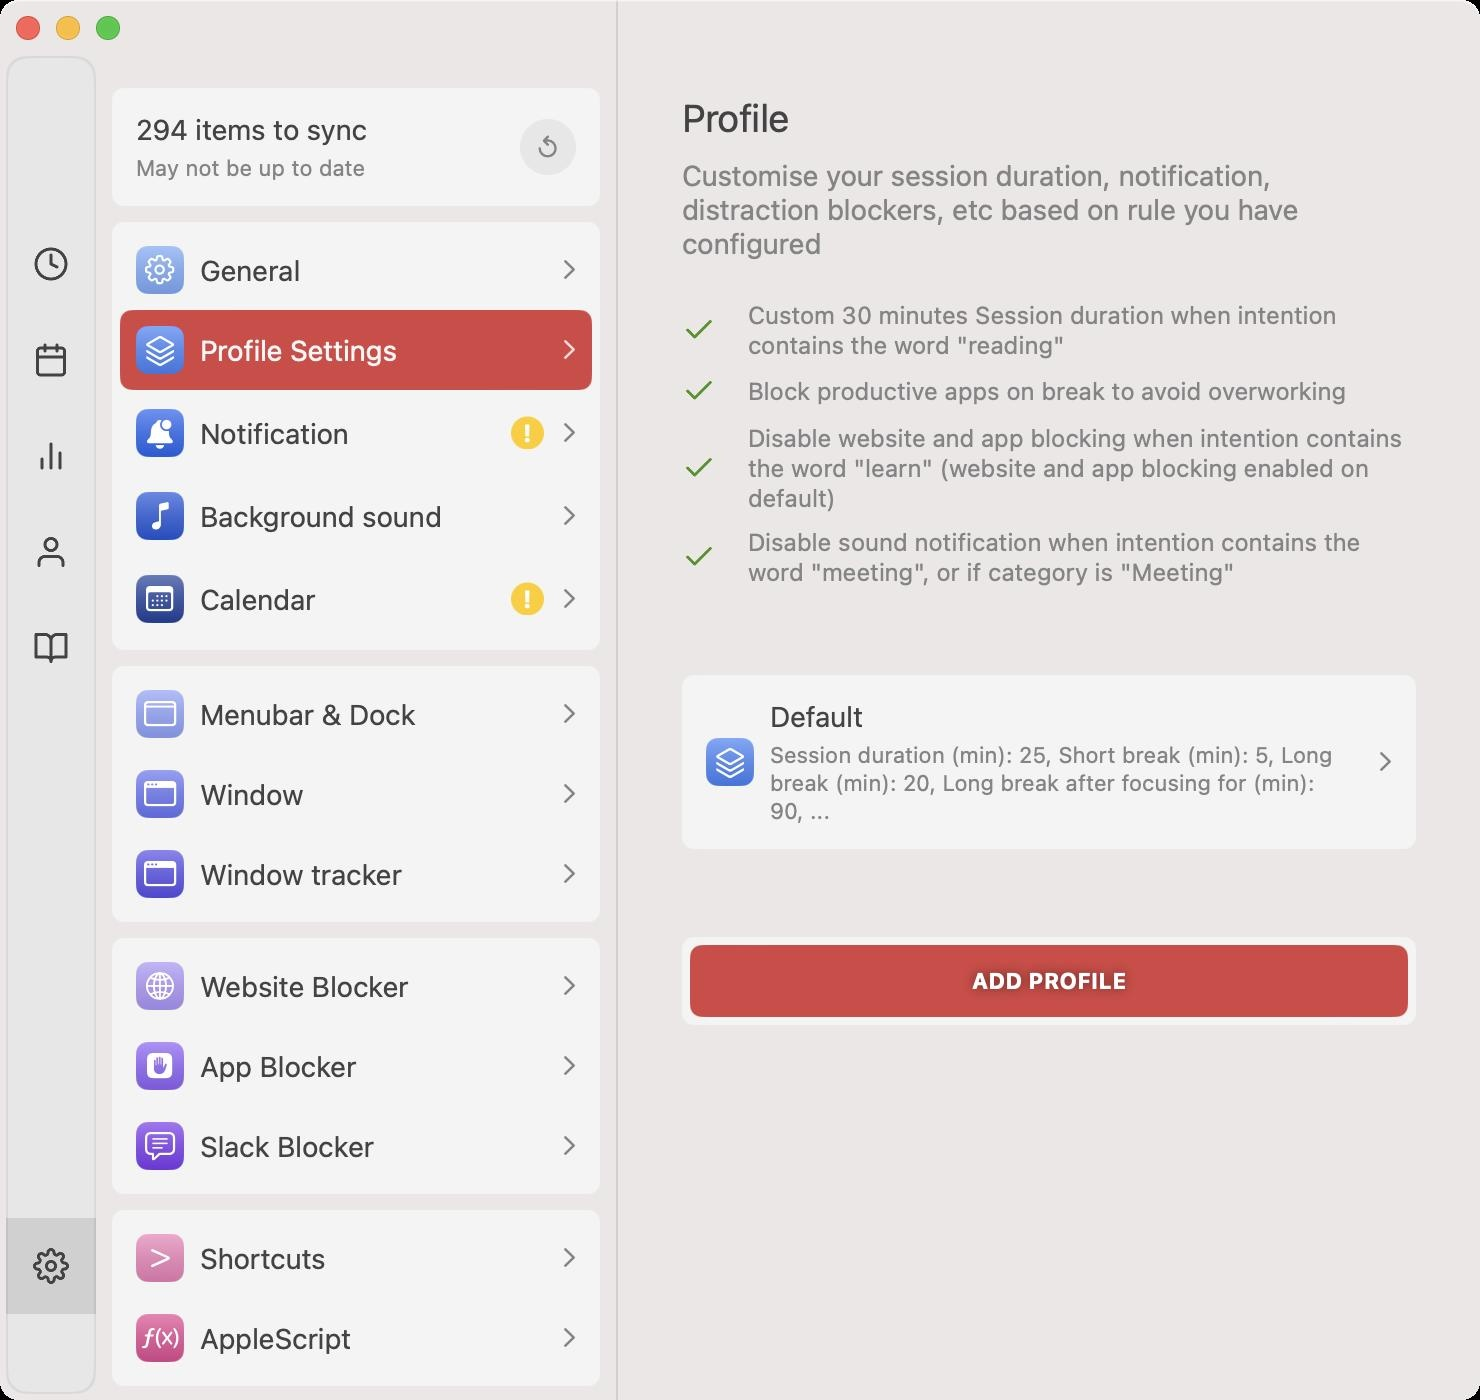
Accessibility tree:
{"name": "Session_Pomodoro_Focus_Timer", "role": "AXWindow", "description": null, "role_description": "standard window", "value": null, "position": "520.00;39.00", "size": "740;700", "children": [{"name": null, "role": "AXGroup", "description": null, "role_description": "group", "value": null, "position": "0.00;0.00", "size": "740;700", "children": [{"name": null, "role": "AXButton", "description": "Close", "role_description": "button", "value": null, "position": "392.00;-148.00", "size": "20;20", "children": []}, {"name": null, "role": "AXButton", "description": "clock", "role_description": "button", "value": null, "position": "3.00;108.00", "size": "45;48", "children": []}, {"name": null, "role": "AXButton", "description": "calendar", "role_description": "button", "value": null, "position": "3.00;156.00", "size": "45;48", "children": []}, {"name": null, "role": "AXButton", "description": "bar-chart-2", "role_description": "button", "value": null, "position": "3.00;204.00", "size": "45;48", "children": []}, {"name": null, "role": "AXButton", "description": "user", "role_description": "button", "value": null, "position": "3.00;252.00", "size": "45;48", "children": []}, {"name": null, "role": "AXButton", "description": "book-open", "role_description": "button", "value": null, "position": "3.00;300.00", "size": "45;48", "children": []}, {"name": null, "role": "AXButton", "description": "settings", "role_description": "button", "value": null, "position": "3.00;609.00", "size": "45;48", "children": []}, {"name": null, "role": "AXScrollArea", "description": null, "role_description": "scroll area", "value": null, "position": "48.00;0.00", "size": "260;700", "children": [{"name": null, "role": "AXStaticText", "description": null, "role_description": "text", "value": "294 items to sync", "position": "68.00;56.00", "size": "116;17", "children": []}, {"name": null, "role": "AXStaticText", "description": null, "role_description": "text", "value": "May not be up to date", "position": "68.00;77.00", "size": "115;14", "children": []}, {"name": null, "role": "AXButton", "description": "↺", "role_description": "button", "value": null, "position": "260.00;59.50", "size": "28;28", "children": []}, {"name": null, "role": "AXButton", "description": "General", "role_description": "button", "value": null, "position": "60.00;115.00", "size": "236;40", "children": []}, {"name": null, "role": "AXButton", "description": "Profile Settings", "role_description": "button", "value": null, "position": "60.00;155.00", "size": "236;40", "children": []}, {"name": null, "role": "AXButton", "description": "Notification, !", "role_description": "button", "value": null, "position": "60.00;195.00", "size": "236;43", "children": []}, {"name": null, "role": "AXButton", "description": "Background sound", "role_description": "button", "value": null, "position": "60.00;238.00", "size": "236;40", "children": []}, {"name": null, "role": "AXButton", "description": "Calendar, !", "role_description": "button", "value": null, "position": "60.00;278.00", "size": "236;43", "children": []}, {"name": null, "role": "AXButton", "description": "Menubar & Dock", "role_description": "button", "value": null, "position": "60.00;337.00", "size": "236;40", "children": []}, {"name": null, "role": "AXButton", "description": "Window", "role_description": "button", "value": null, "position": "60.00;377.00", "size": "236;40", "children": []}, {"name": null, "role": "AXButton", "description": "Window tracker", "role_description": "button", "value": null, "position": "60.00;417.00", "size": "236;40", "children": []}, {"name": null, "role": "AXButton", "description": "Website Blocker", "role_description": "button", "value": null, "position": "60.00;473.00", "size": "236;40", "children": []}, {"name": null, "role": "AXButton", "description": "App Blocker", "role_description": "button", "value": null, "position": "60.00;513.00", "size": "236;40", "children": []}, {"name": null, "role": "AXButton", "description": "Slack Blocker", "role_description": "button", "value": null, "position": "60.00;553.00", "size": "236;40", "children": []}, {"name": null, "role": "AXButton", "description": "Shortcuts", "role_description": "button", "value": null, "position": "60.00;609.00", "size": "236;40", "children": []}, {"name": null, "role": "AXButton", "description": "AppleScript", "role_description": "button", "value": null, "position": "60.00;649.00", "size": "236;40", "children": []}, {"name": null, "role": "AXButton", "description": "Display", "role_description": "button", "value": null, "position": "60.00;705.00", "size": "236;40", "children": []}, {"name": null, "role": "AXButton", "description": "Language", "role_description": "button", "value": null, "position": "60.00;745.00", "size": "236;40", "children": []}, {"name": null, "role": "AXButton", "description": "Keyboard Shortcut", "role_description": "button", "value": null, "position": "60.00;785.00", "size": "236;40", "children": []}, {"name": null, "role": "AXButton", "description": "Account", "role_description": "button", "value": null, "position": "60.00;841.00", "size": "236;40", "children": []}, {"name": null, "role": "AXButton", "description": "Support", "role_description": "button", "value": null, "position": "60.00;881.00", "size": "236;40", "children": []}, {"name": null, "role": "AXButton", "description": "Developer mode", "role_description": "button", "value": null, "position": "60.00;921.00", "size": "236;40", "children": []}, {"name": null, "role": "AXStaticText", "description": null, "role_description": "text", "value": "Session v 2.10.10", "position": "126.25;1009.00", "size": "104;16", "children": []}, {"name": null, "role": "AXStaticText", "description": null, "role_description": "text", "value": "Made with ❤️ by Philip Young", "position": "106.00;1025.00", "size": "144;13", "children": []}, {"name": null, "role": "AXScrollBar", "description": null, "role_description": "scroll bar", "value": 0.0, "position": "292.00;0.00", "size": "16;700", "children": [{"name": null, "role": "AXValueIndicator", "description": null, "role_description": "value indicator", "value": 0.0, "position": "296.00;1.00", "size": "12;462", "children": []}, {"name": null, "role": "AXButton", "description": null, "role_description": "increment arrow button", "value": null, "position": "292.00;0.00", "size": "0;0", "children": []}, {"name": null, "role": "AXButton", "description": null, "role_description": "decrement arrow button", "value": null, "position": "292.00;0.00", "size": "0;0", "children": []}, {"name": null, "role": "AXButton", "description": null, "role_description": "increment page button", "value": null, "position": "296.00;463.00", "size": "12;237", "children": []}, {"name": null, "role": "AXButton", "description": null, "role_description": "decrement page button", "value": null, "position": "296.00;0.00", "size": "12;1", "children": []}]}]}, {"name": null, "role": "AXScrollArea", "description": null, "role_description": "scroll area", "value": null, "position": "309.00;0.00", "size": "431;700", "children": [{"name": null, "role": "AXStaticText", "description": null, "role_description": "text", "value": "Profile", "position": "341.00;47.98", "size": "54;23", "children": []}, {"name": null, "role": "AXStaticText", "description": null, "role_description": "text", "value": "Customise your session duration, notification, distraction blockers, etc based on rule you have configured", "position": "341.00;78.98", "size": "312;51", "children": []}, {"name": null, "role": "AXImage", "description": "check", "role_description": "image", "value": null, "position": "341.00;156.50", "size": "17;17", "children": []}, {"name": null, "role": "AXStaticText", "description": null, "role_description": "text", "value": "Custom 30 minutes Session duration when intention contains the word \"reading\"", "position": "374.00;149.98", "size": "298;30", "children": []}, {"name": null, "role": "AXImage", "description": "check", "role_description": "image", "value": null, "position": "341.00;187.00", "size": "17;17", "children": []}, {"name": null, "role": "AXStaticText", "description": null, "role_description": "text", "value": "Block productive apps on break to avoid overworking", "position": "374.00;188.16", "size": "300;15", "children": []}, {"name": null, "role": "AXImage", "description": "check", "role_description": "image", "value": null, "position": "341.00;225.50", "size": "17;17", "children": []}, {"name": null, "role": "AXStaticText", "description": null, "role_description": "text", "value": "Disable website and app blocking when intention contains the word \"learn\" (website and app blocking enabled on default)", "position": "374.00;211.34", "size": "331;45", "children": []}, {"name": null, "role": "AXImage", "description": "check", "role_description": "image", "value": null, "position": "341.00;270.00", "size": "17;17", "children": []}, {"name": null, "role": "AXStaticText", "description": null, "role_description": "text", "value": "Disable sound notification when intention contains the word \"meeting\", or if category is \"Meeting\"", "position": "374.00;263.52", "size": "310;30", "children": []}, {"name": null, "role": "AXButton", "description": "Default, Session duration (min): 25, Short break (min): 5, Long break (min): 20, Long break after focusing for (min): 90, ...", "role_description": "button", "value": null, "position": "345.00;341.50", "size": "359;79", "children": []}, {"name": null, "role": "AXButton", "description": "ADD PROFILE", "role_description": "button", "value": null, "position": "345.00;472.50", "size": "359;36", "children": []}]}]}, {"name": null, "role": "AXButton", "description": null, "role_description": "close button", "value": null, "position": "7.00;6.00", "size": "14;16", "children": []}, {"name": null, "role": "AXButton", "description": null, "role_description": "full screen button", "value": null, "position": "47.00;6.00", "size": "14;16", "children": [{"name": null, "role": "AXGroup", "description": null, "role_description": "group", "value": null, "position": "47.00;6.00", "size": "14;16", "children": [{"name": null, "role": "AXGroup", "description": null, "role_description": "group", "value": null, "position": "47.00;6.00", "size": "14;16", "children": []}]}]}, {"name": null, "role": "AXButton", "description": null, "role_description": "minimize button", "value": null, "position": "27.00;6.00", "size": "14;16", "children": []}]}